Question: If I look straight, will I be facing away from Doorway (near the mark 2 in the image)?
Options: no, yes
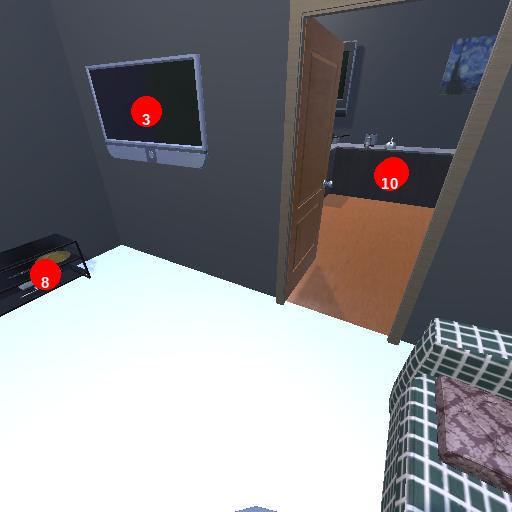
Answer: no